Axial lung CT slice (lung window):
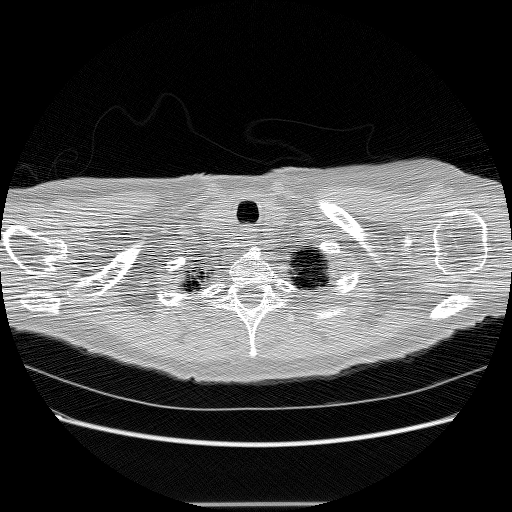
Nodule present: no